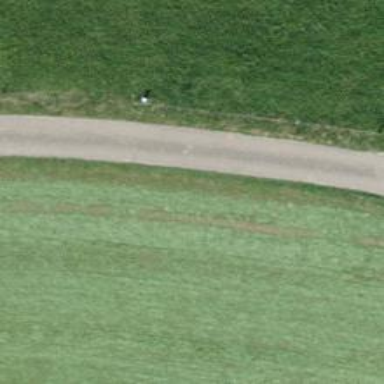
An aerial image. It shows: Track with grade1 tracktype.